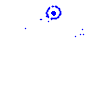
Particle: electron